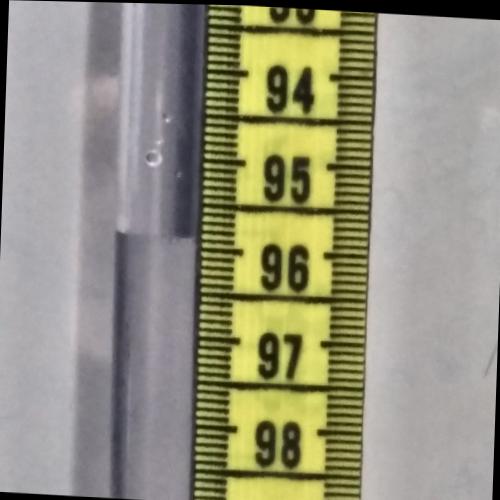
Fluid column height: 95.9 cm